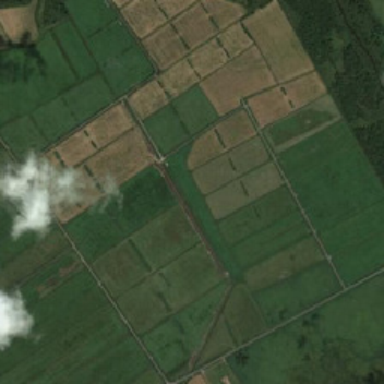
There are two white clouds in the green field .